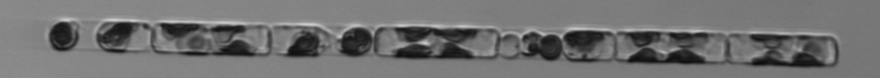
Label: Guinardia_delicatula_TAG_internal_parasite